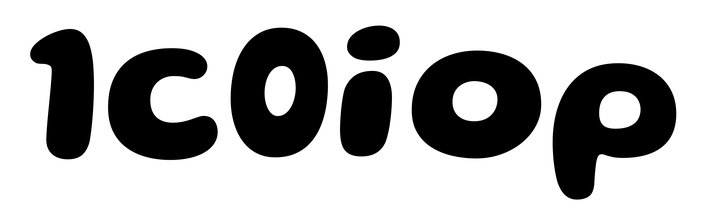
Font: Gluten_Bold